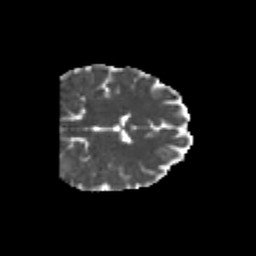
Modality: MD
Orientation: coronal
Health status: healthy
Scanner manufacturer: philips
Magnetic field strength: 3 T
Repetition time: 6.964 s
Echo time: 0.092 s